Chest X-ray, AP view. Patient: 53 years old, sex F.
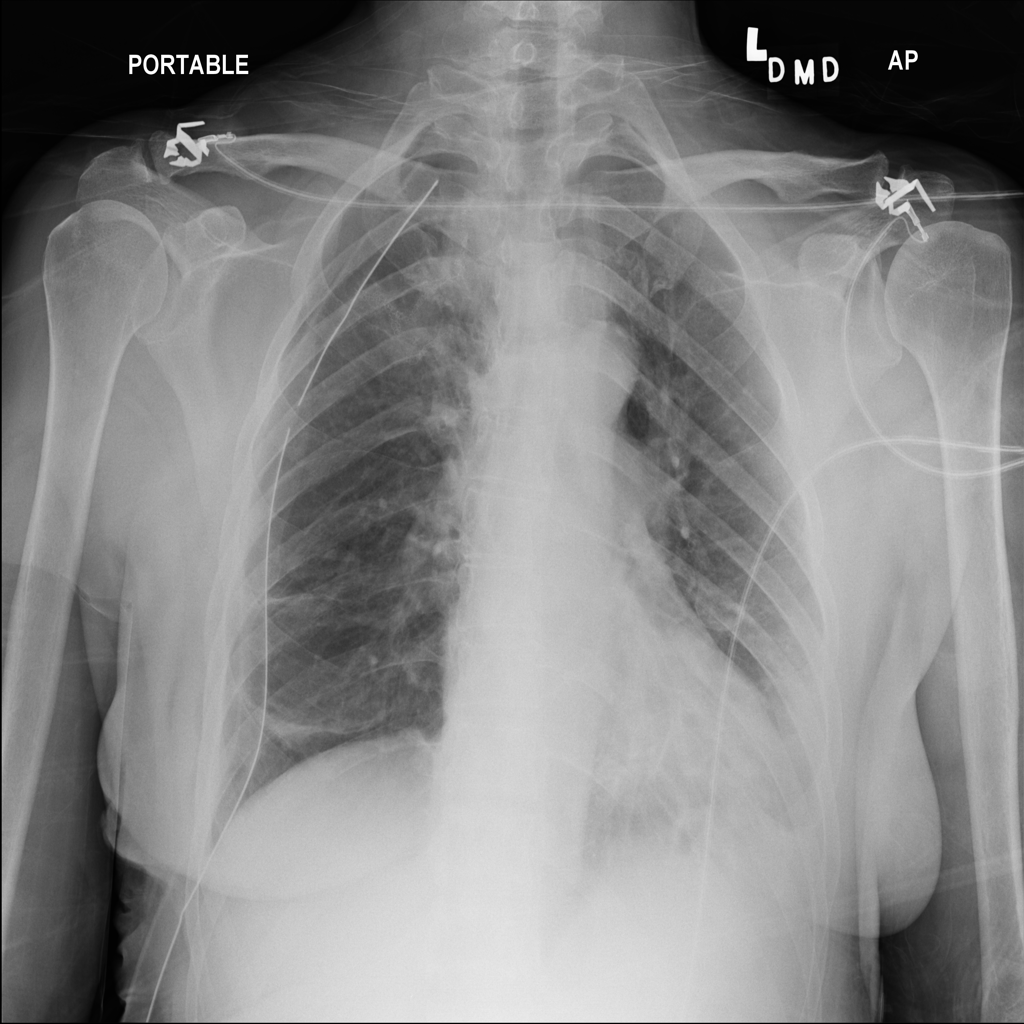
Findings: Emphysema, Mass